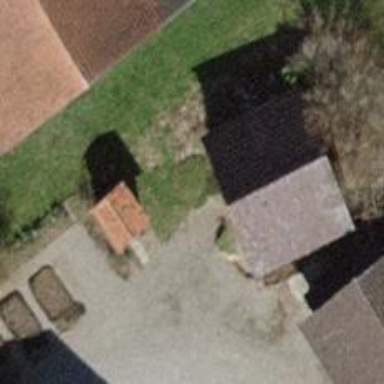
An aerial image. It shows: Garage building.